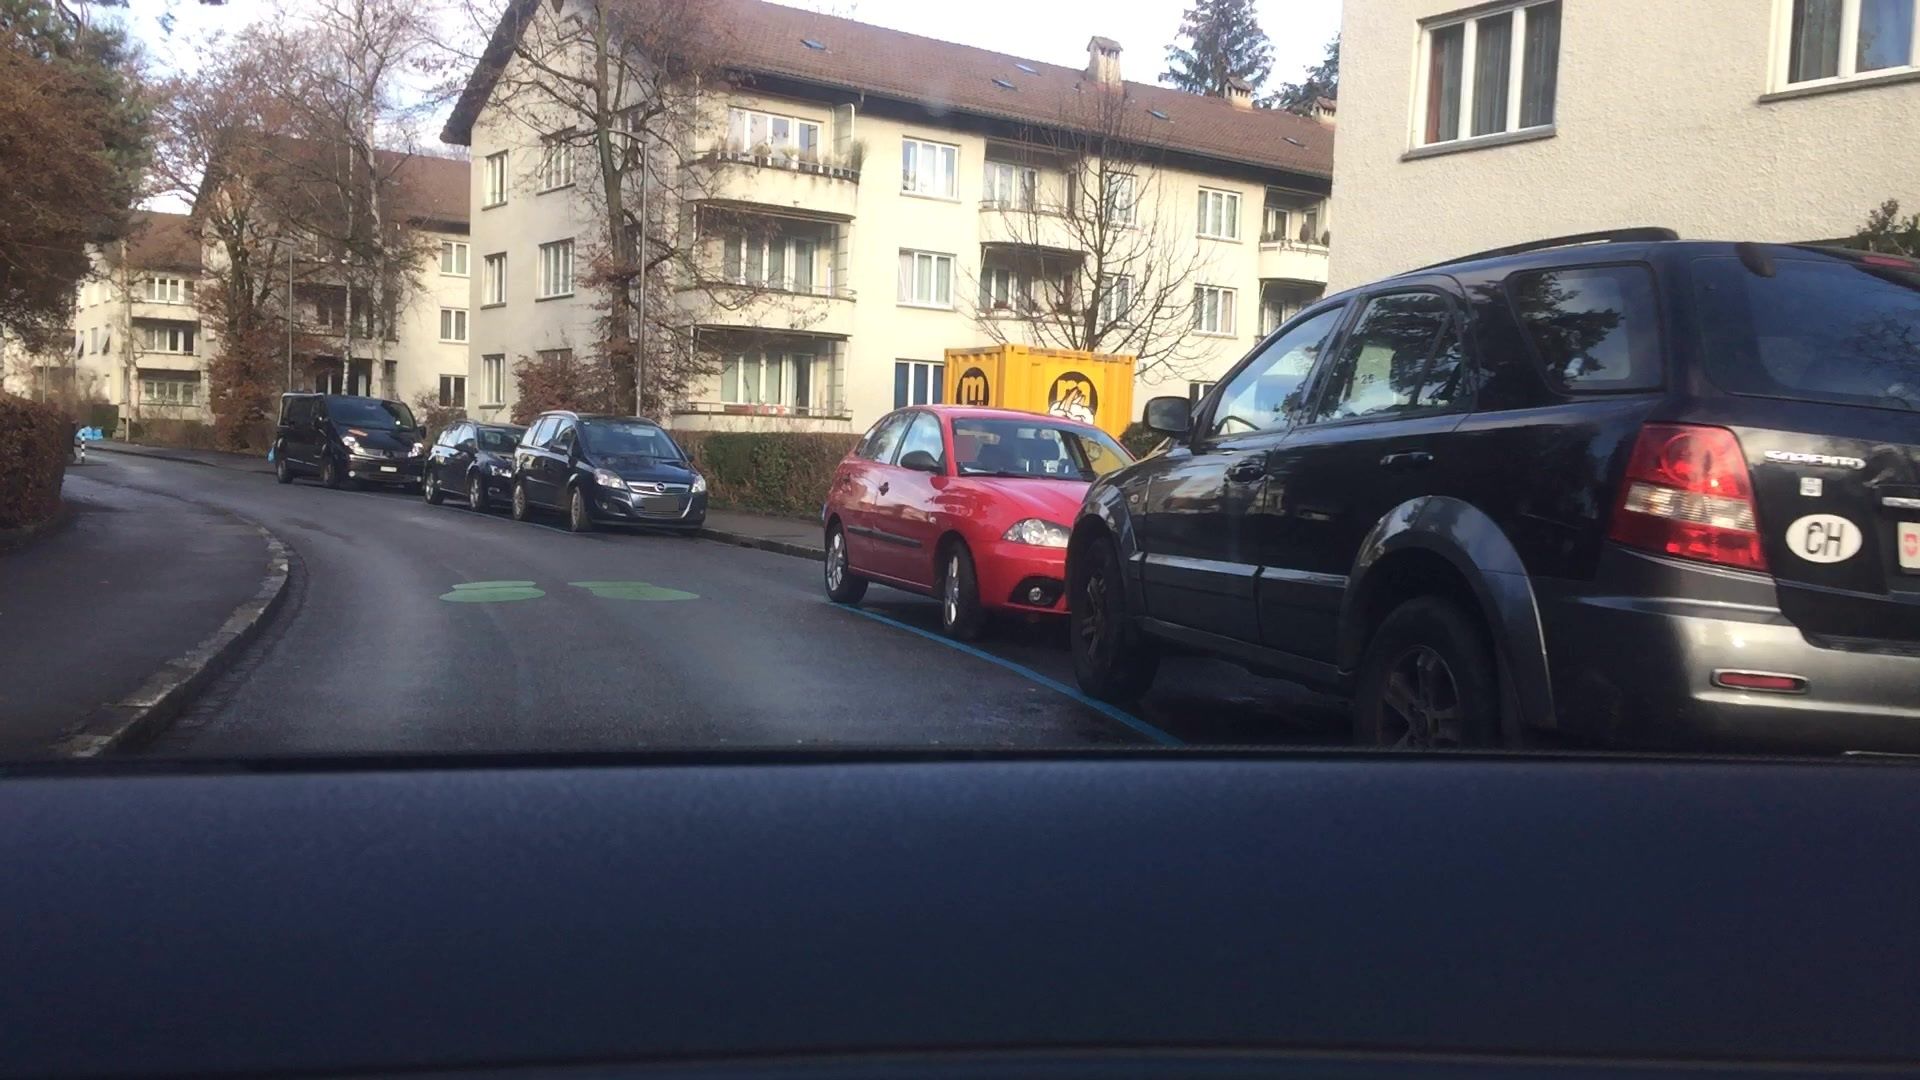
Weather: clear
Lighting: day
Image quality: good
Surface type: driving surface
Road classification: residential, living_street
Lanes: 1
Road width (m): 2
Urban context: urban centre
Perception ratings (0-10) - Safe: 2.82, Lively: 9.38, Beautiful: 7.43, Boring: 3.21, Depressing: 1.03, Wealthy: 5.46